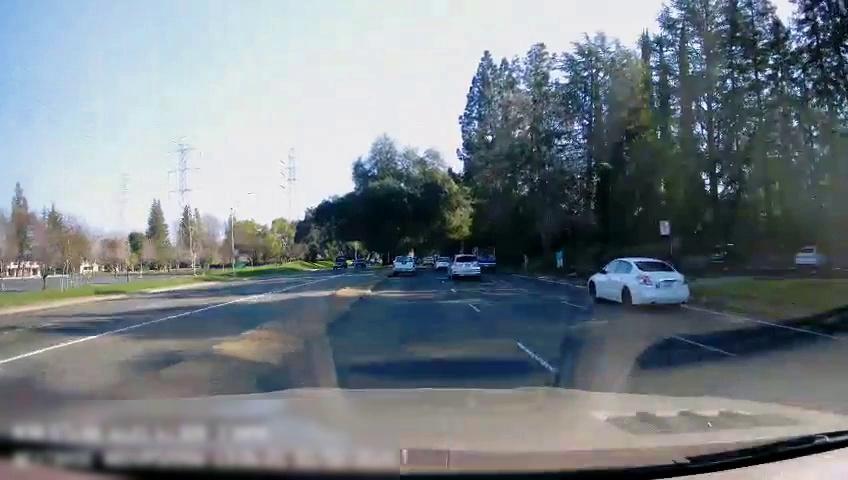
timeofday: Day
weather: Sunny
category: Drivable Space
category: Drivable Space
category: Vehicles | Truck
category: Vehicles | Truck
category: Vehicles | Truck
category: Vehicles | Car
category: Vehicles | SUV
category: Vehicles | Car
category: Vehicles | Car
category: Lanes | Opposite Lane
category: Lanes | Current Lane
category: Lanes | Current Lane
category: Lanes | Alternate Lane